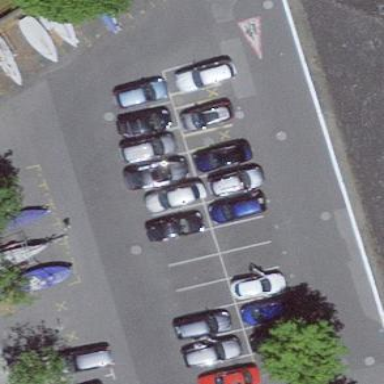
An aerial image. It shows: Parking area with surface.